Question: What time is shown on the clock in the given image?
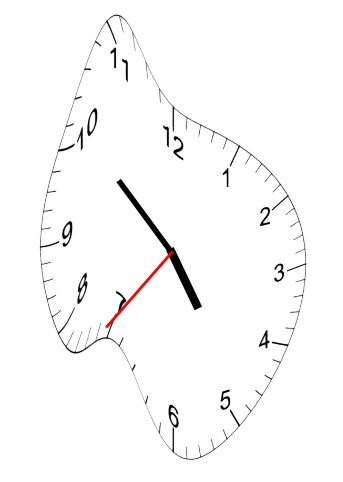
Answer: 04:51:36